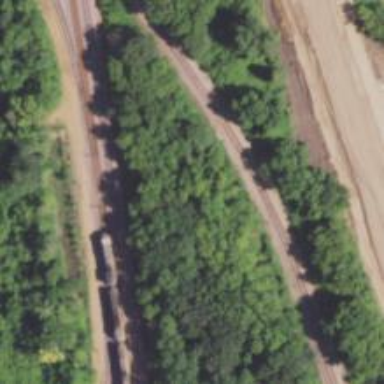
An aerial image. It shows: Abandoned railway.